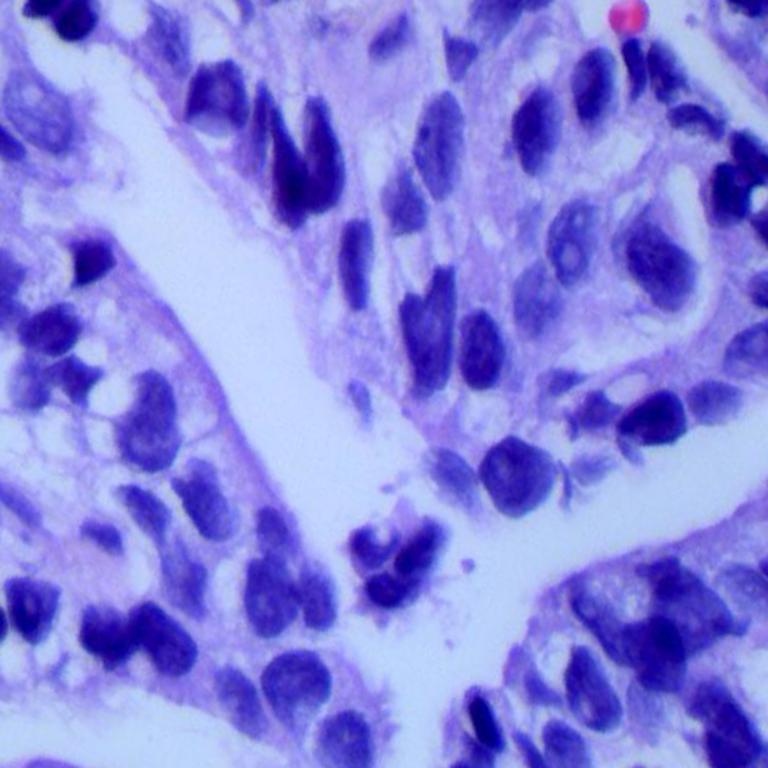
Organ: lung
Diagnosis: adenocarcinomas